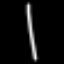
Label: line